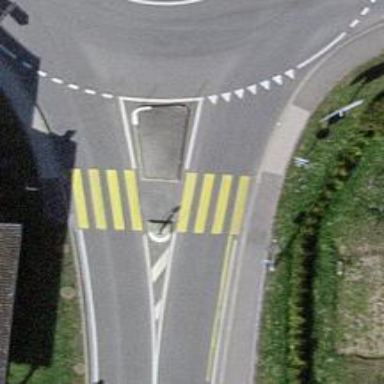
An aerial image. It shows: Marked crossing on the road.